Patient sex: M
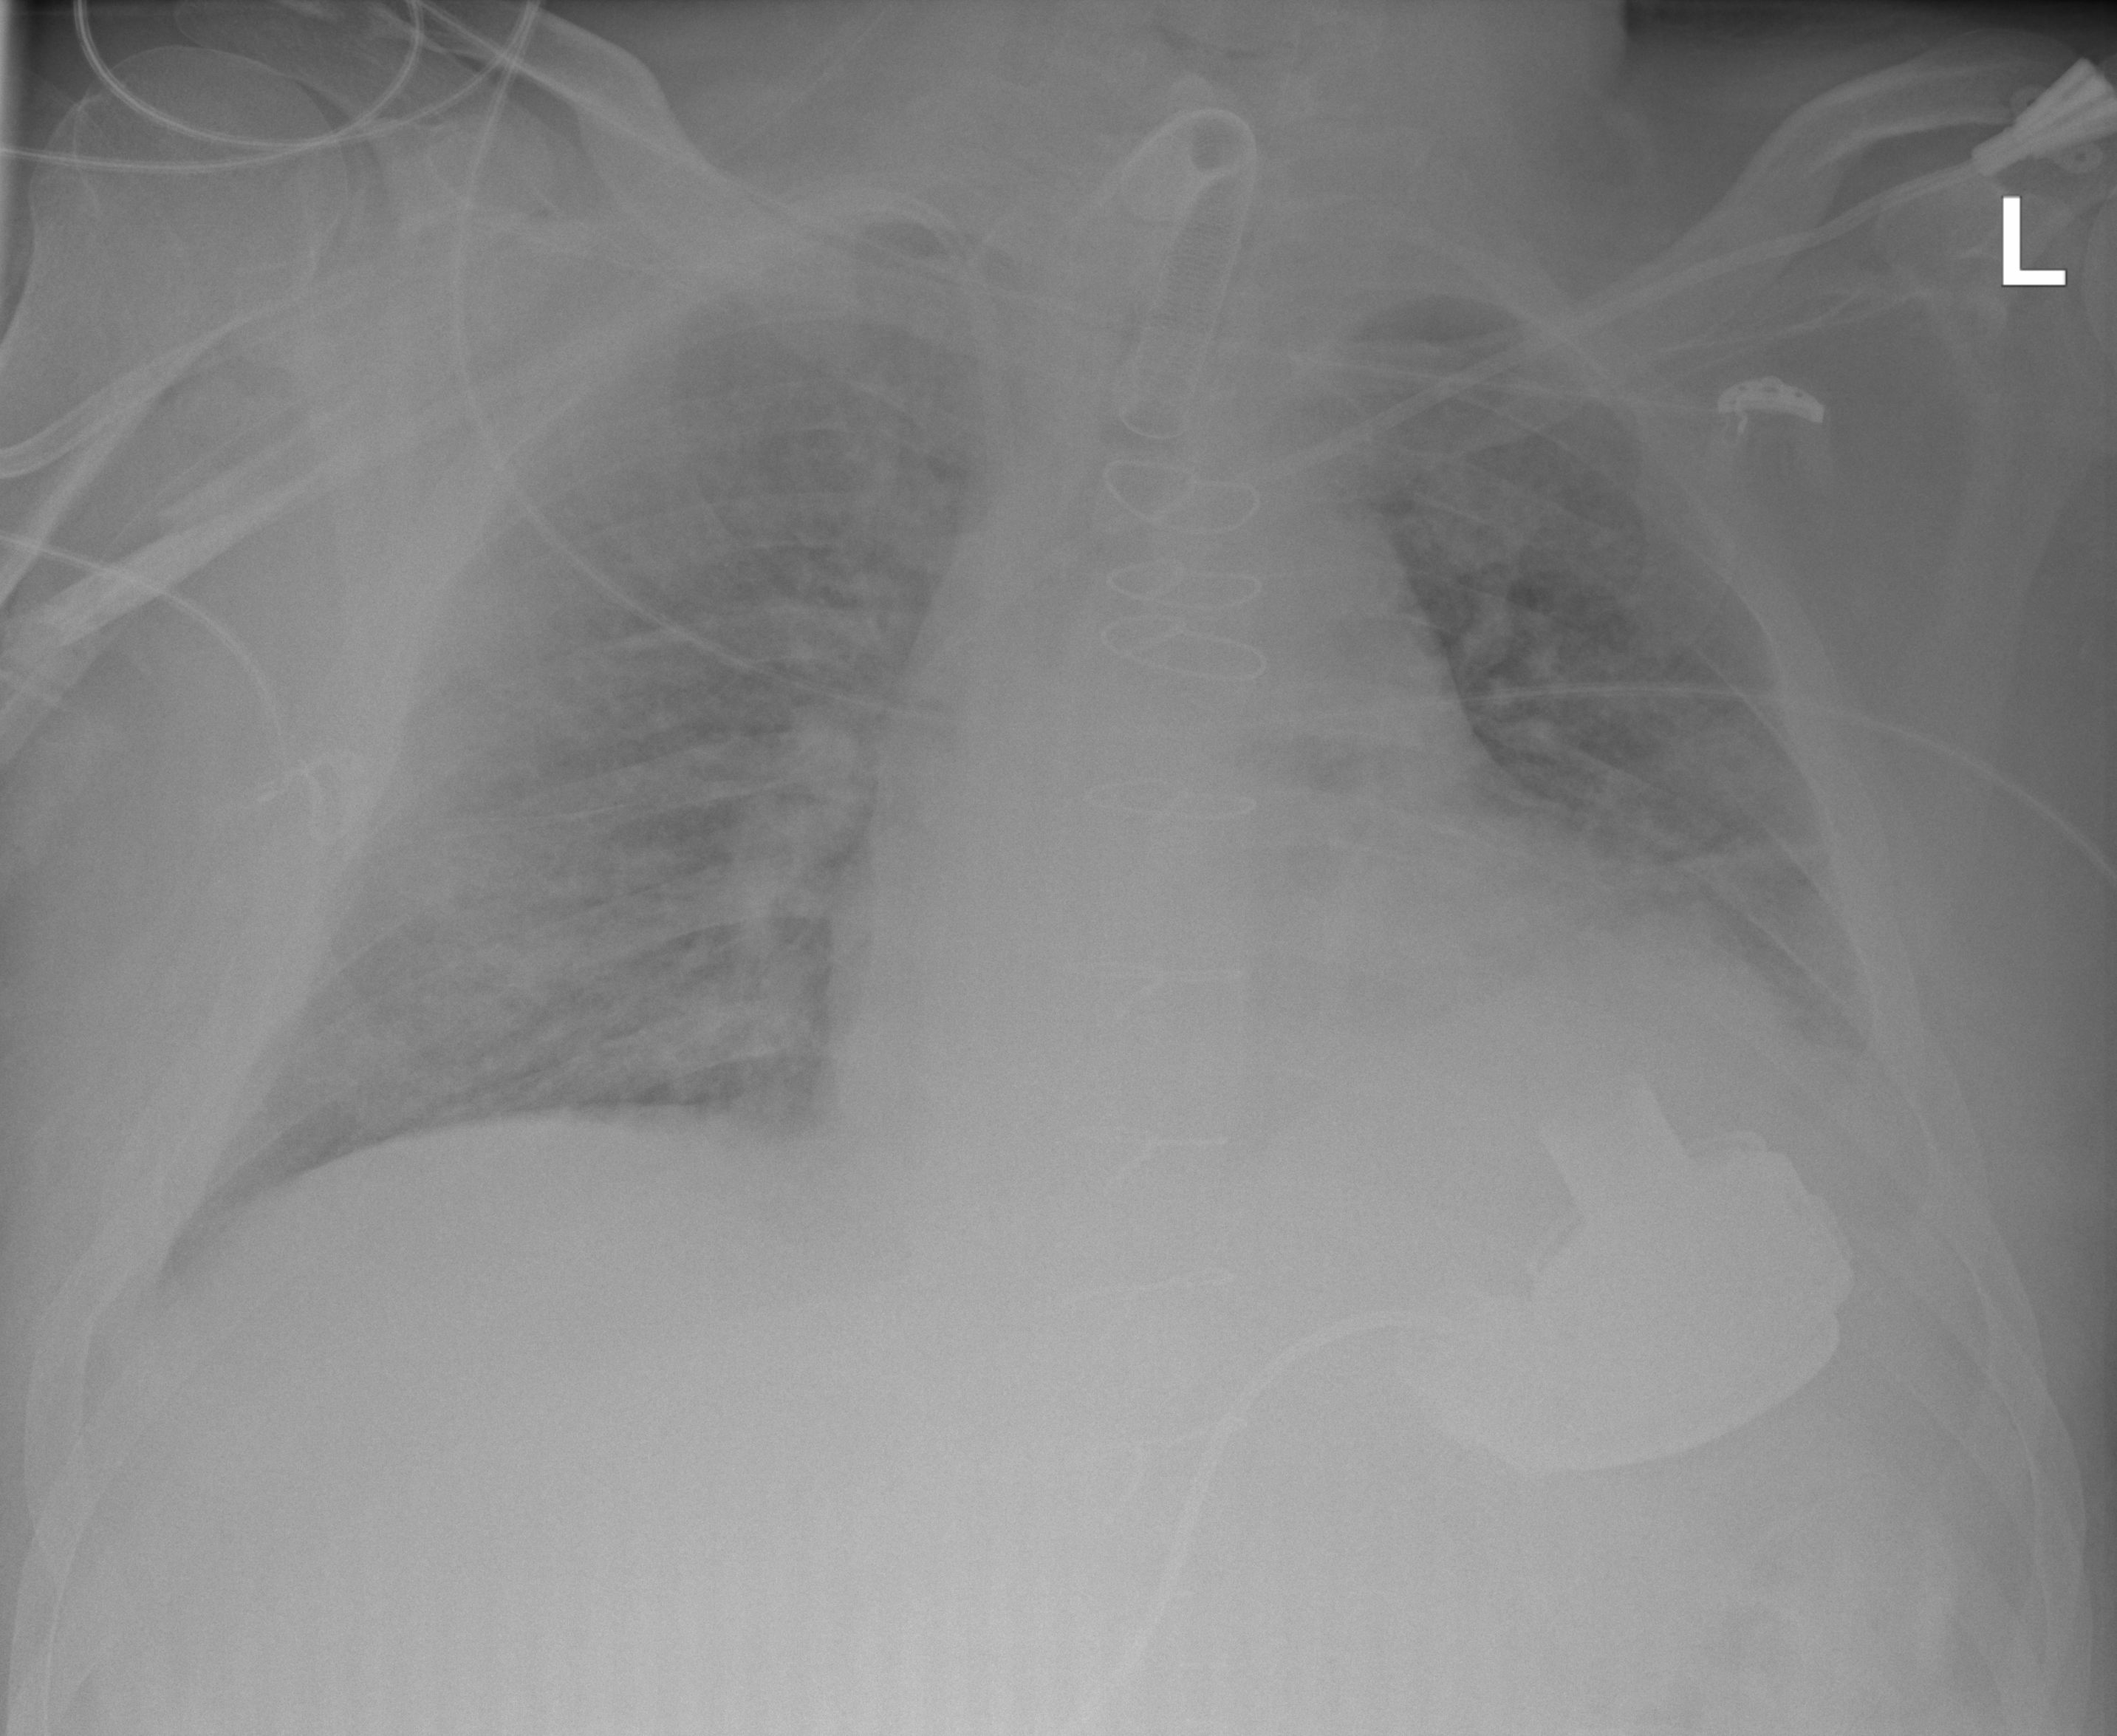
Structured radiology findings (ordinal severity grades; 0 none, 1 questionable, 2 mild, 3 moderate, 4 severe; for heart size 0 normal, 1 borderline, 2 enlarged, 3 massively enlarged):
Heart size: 2
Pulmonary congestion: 2
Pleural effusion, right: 0
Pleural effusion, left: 2
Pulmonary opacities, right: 2
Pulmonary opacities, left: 2
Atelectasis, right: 2
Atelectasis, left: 2